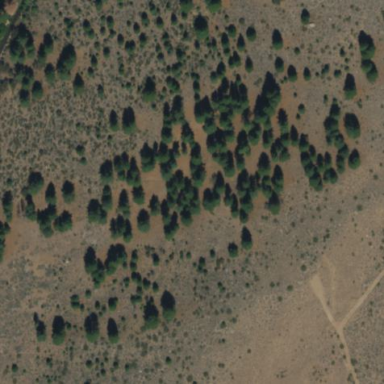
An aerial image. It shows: Evergreen needle-leaved woodland.